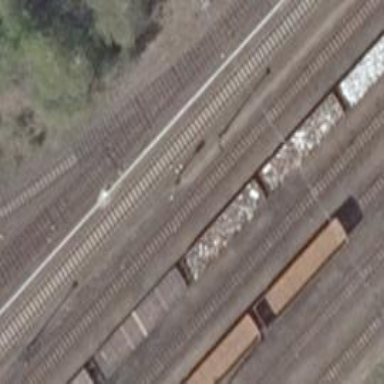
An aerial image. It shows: Railway signal.